Question: I have a 'UITabBarController' hooked up with the 'PPRevealSideViewController' library for side-menu navigation (the attached image is in transition from the tab bar view to the right-side view controller, which contains an 'MKMapView').
I want to remove the drop shadow seen on the 'UITabBarController''s view. I've tried placing the following in 'ViewDidLoad' of the 'SLTabBarController.m' file, which implements my 'UITabBarController':
'''
self.view.layer.shadowColor = [UIColor redColor].CGColor;
self.view.layer.shadowOpacity = 0.0;
self.view.layer.shadowRadius = 0.0;
self.view.layer.shadowOffset = CGSizeMake(0, 3);
self.view.clipsToBounds = NO;
'''
I've also tried using 'self.view.tabBarController.layer' and 'self.view.layer.hidden = YES;' to no avail.
Any suggestions how to accomplish this?

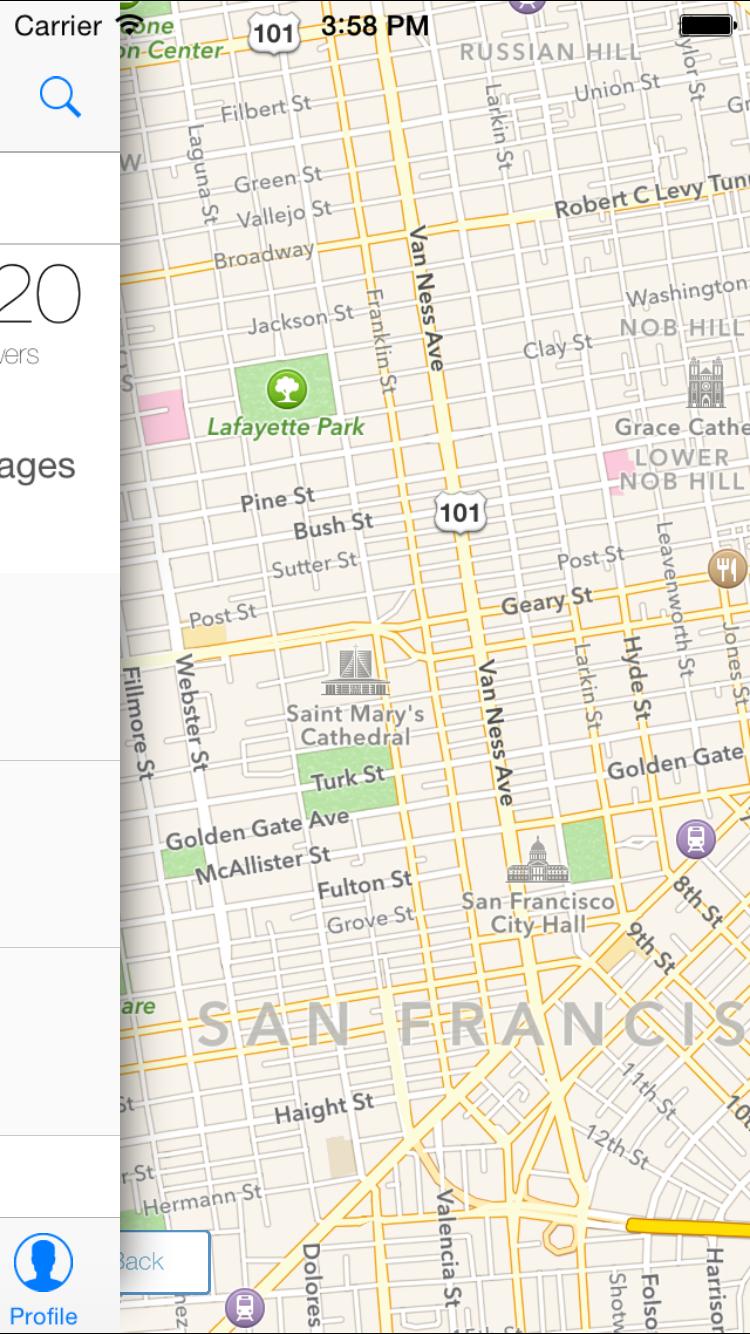
Answer: The shadow is created by the PPRevealSideViewController library you're using, not by UITabBarController.
From taking a quick peak at the <URL>, it looks like you can disable shadows with the 'PPRevealSideOptionsShowShadows' option.